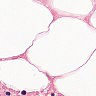
Metastatic tissue present: no